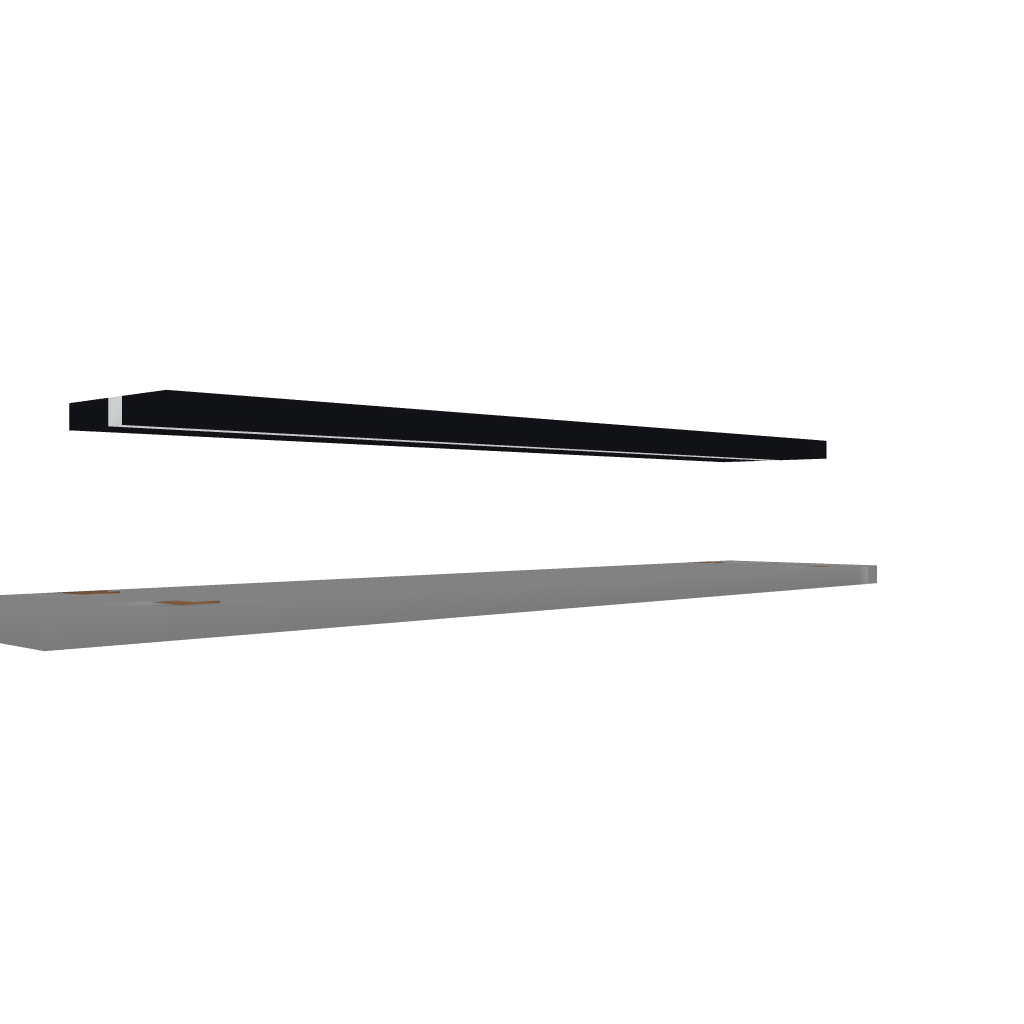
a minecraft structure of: Red road bridge